Question: It's a common error and normally I'm able to solve it.
I have a class:
'''
using System;
using System.Collections.Generic;
using System.Linq;
using System.Web;
using System.Configuration;
using System.Data;
using System.Data.SqlClient;
namespace CT_WMT.App_Code
{
public class HierarchyData
{
string sqlConnectionString = ConfigurationManager.ConnectionStrings["SnaggingMasterConnection"].ConnectionString;
public DataTable GetHierarchyData()
{
using (SqlConnection connection = new SqlConnection(sqlConnectionString))
{
SqlCommand command = new SqlCommand("sp_GetHierachy", connection);
command.CommandType = CommandType.StoredProcedure;
DataTable dt = new DataTable();
try
{
command.Connection.Open();
dt.Load(command.ExecuteReader());
}
catch (Exception ex)
{
string errorMessage = ex.Message.ToString();
}
return dt;
}
}
}
}
'''
Here's my calling webform:

I think I'm just missing it and it's right in front of my eyes!
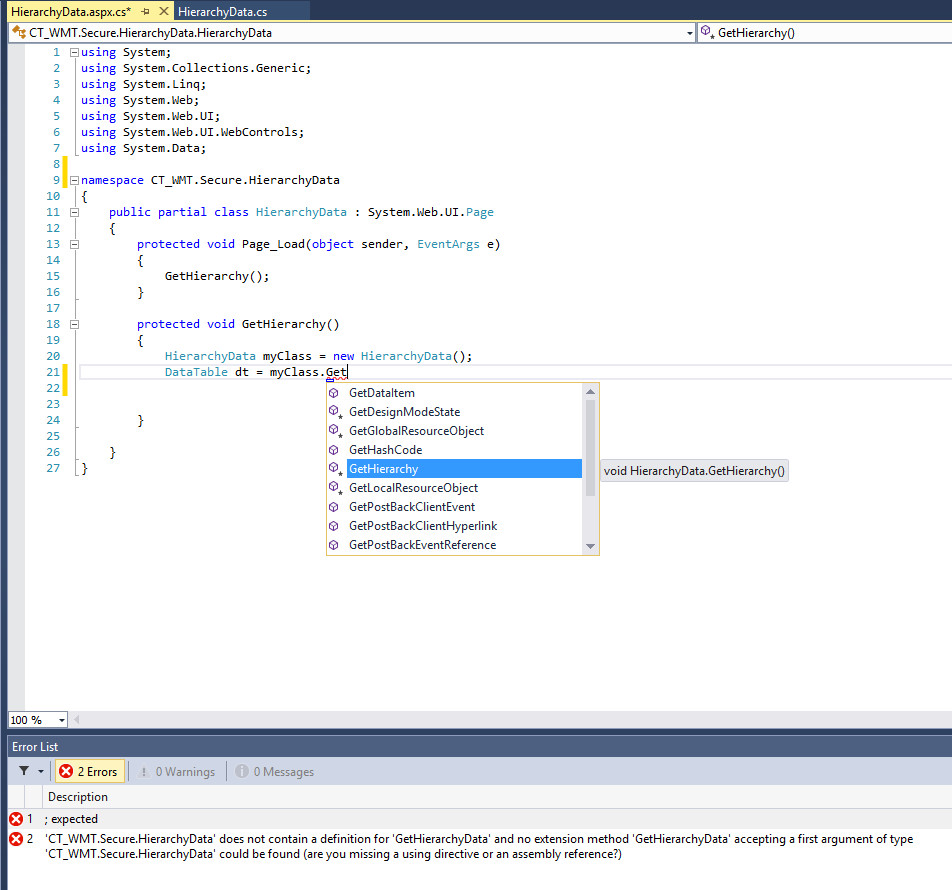
Answer: The system cannot distinguish between HierarchyData the Page (full name 'CT_WMT.Secure.HierarchyData.HierarchyData') and HierarchyData the Data Loading class (full name 'CT_WMT.App_Code.HierarchyData').
You can:
1. Use the full name: CT_WMT.App_Code.HierarchyData myClass = new CT_WMT.App_Code.HierarchyData();
DataTable dt = myClass.GetHierarchyData();
2. Declare an alias for HierarchyData the Data Loading class using HierarchyDataLoader = CT_WMT.App_Code.HierarchyData;
...
HierarchyDataLoader myClass = new HierarchyDataLoader();
DataTable dt = myClass.GetHierarchyData();
3. Rename one or both of them so each class has a unique name, e.g. add Page suffix to the page, or Loader suffix to the loader class.